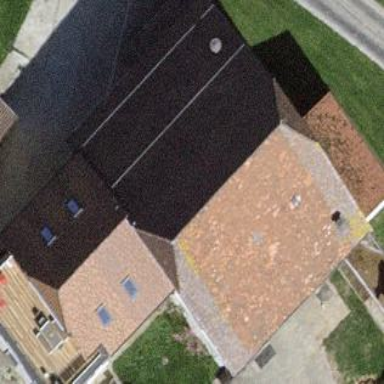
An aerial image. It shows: Farm building.